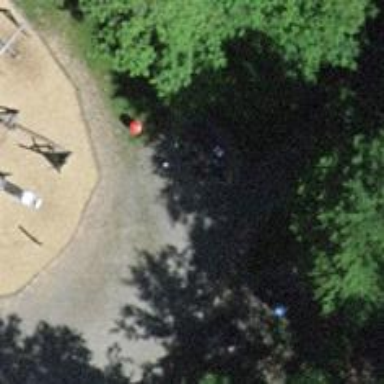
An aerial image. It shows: Picnic table located in leisure land area.